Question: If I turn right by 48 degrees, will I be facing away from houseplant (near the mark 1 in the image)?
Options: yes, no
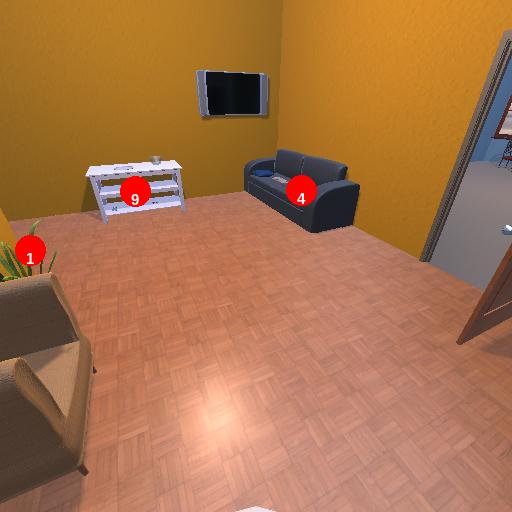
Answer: yes